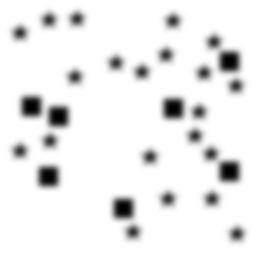
Squares: 7
Triangles: 0
Stars: 21
Total shapes: 28